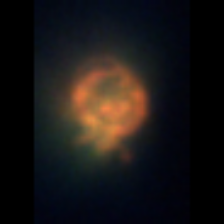
Taxon: Ciliates
Group: Other